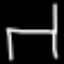
Label: chair